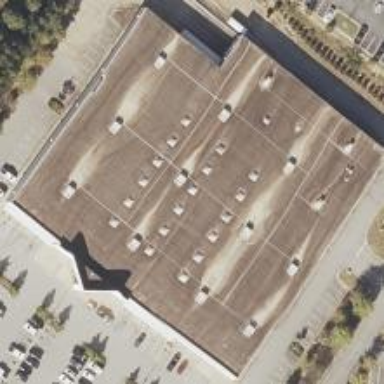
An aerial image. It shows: Retail building.